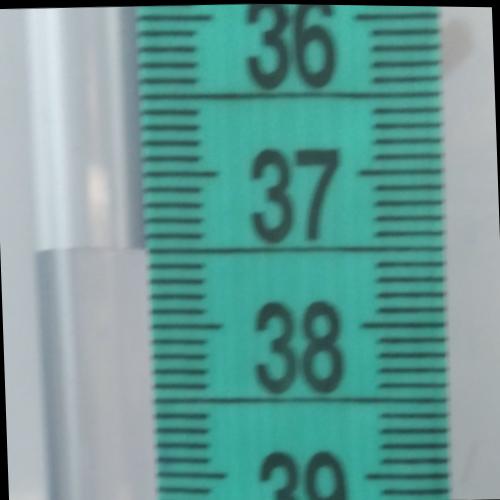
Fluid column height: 37.5 cm